Field crop: maize
Growth stage: 1
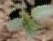
Species: datura